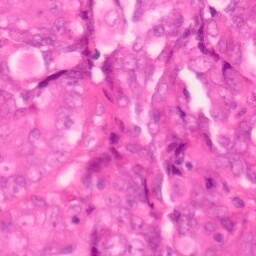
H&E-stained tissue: Colon